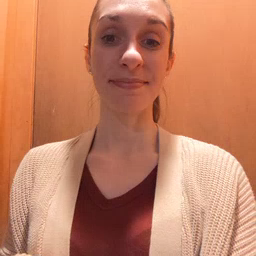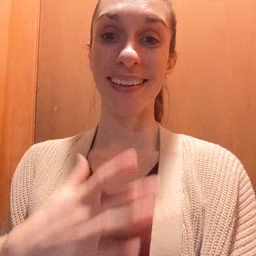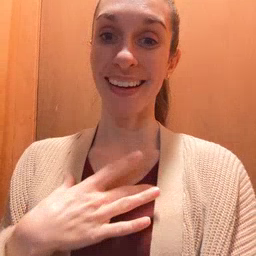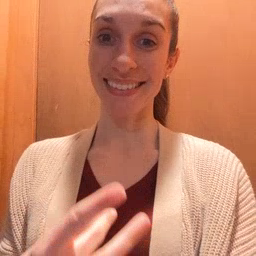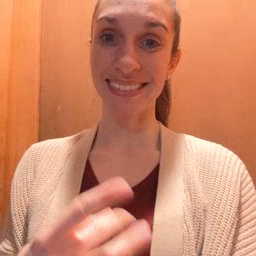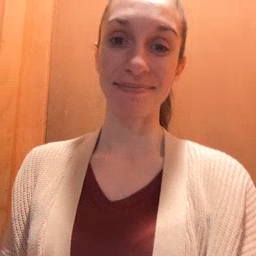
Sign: like